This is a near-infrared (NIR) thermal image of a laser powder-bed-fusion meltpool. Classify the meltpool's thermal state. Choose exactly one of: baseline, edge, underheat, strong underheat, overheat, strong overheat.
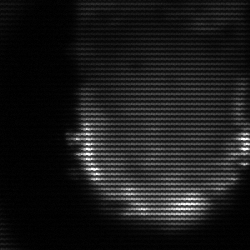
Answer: baseline